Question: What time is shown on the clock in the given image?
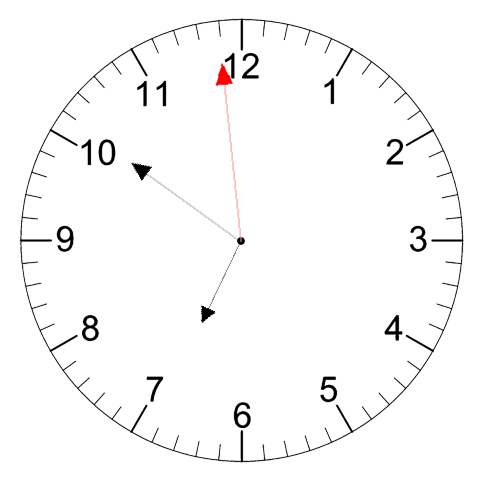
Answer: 06:50:59